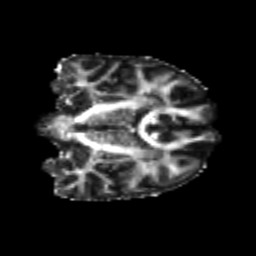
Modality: FA
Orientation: coronal
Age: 22
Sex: female
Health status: healthy
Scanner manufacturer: philips
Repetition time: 7.386 s
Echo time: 0.08599 s